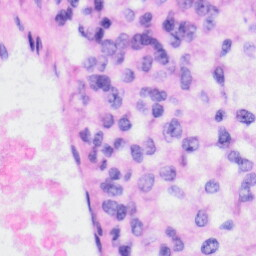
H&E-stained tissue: Liver